Question: I have a sorted, static list to display with KO, and wanted to show category headers whenever the category changed (since the list is sorted by category). I'm still genning up on KO, is this the "KO" way to do this, or is there a better approach? In particular the syntax to access the previous item in the list is a bit hairy, which makes me suspect I'm missing a feature that would improve this. :-)
<URL>
HTML:
'''
<table>
<tbody data-bind="foreach: items">
<!-- ko if: $index() === 0 || $parent.items()[$index() - 1].category() !== category() -->
<tr class="category">
<td colspan="2" data-bind="text: category"></td>
</tr>
<!-- /ko -->
<tr>
<td data-bind="text: item"></td>
<td class="num" data-bind="text: quantity"></td>
</tr>
</tbody>
</table>
'''
JavaScript:
'''
function Item(category, item, quantity) {
this.category = ko.observable(category);
this.item = ko.observable(item);
this.quantity = ko.observable(quantity);
}
var vm = {
items: ko.observableArray([
new Item("Fruit", "Apples", 27),
new Item("Fruit", "Oranges", 17),
new Item("Fruit", "Kiwis", 3),
new Item("Vegetables", "Celery", 16),
new Item("Vegetables", "Carrots", 72),
new Item("Sundries", "Toothpaste", 10),
new Item("Sundries", "Washing-up liquid", 8)
])
};
ko.applyBindings(vm, document.body);
'''
Result:

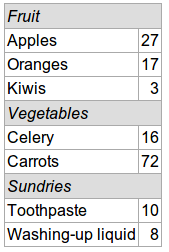
Answer: If you modify your observable array and construct it to contain an array of items with associated quantities you can do the following:
'''
function Item(category, itemList) {
this.category = ko.observable(category);
this.itemList = ko.observableArray(itemList);
}
var vm = {
items: ko.observableArray([
new Item("Fruit", [{"item": "Apples", "qty": 27 },
{"item": "Oranges", "qty": 17},
{"item": "Kiwis", "qty": 3}]),
new Item("Vegetables", [{"item": "Celery", "qty": 16},
{"item": "Carrots", "qty": 72}]),
new Item("Sundries", [{"item": "Toothpaste", "qty": 10},
{"item": "Washing-up liquid", "qty": 8}]),
])
};
ko.applyBindings(vm, document.body);
'''
'''
<table>
<tbody data-bind="foreach: items">
<tr class="category">
<td colspan="2" data-bind="text: category"></td>
</tr>
<!-- ko foreach: itemList -->
<tr>
<td data-bind="text: item"></td>
<td class="num" data-bind="text: qty"></td>
</tr>
<!-- /ko -->
</tbody>
</table>
'''
See JSFiddle here: <URL>